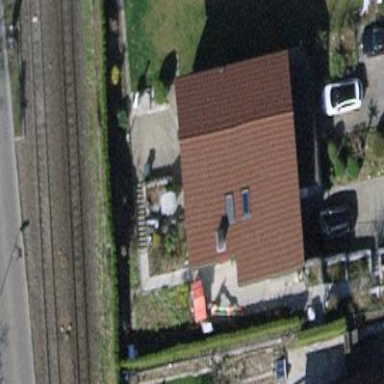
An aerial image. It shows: Detached building.